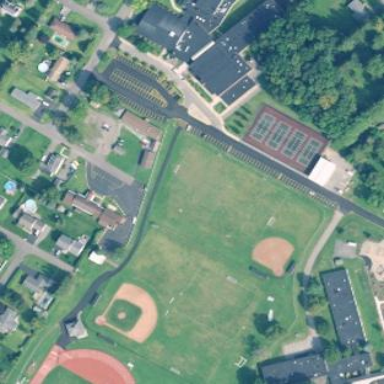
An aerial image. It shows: School.